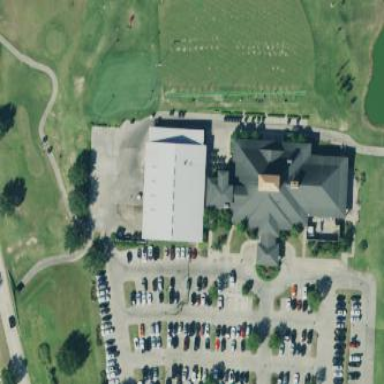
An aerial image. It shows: Clubhouse.